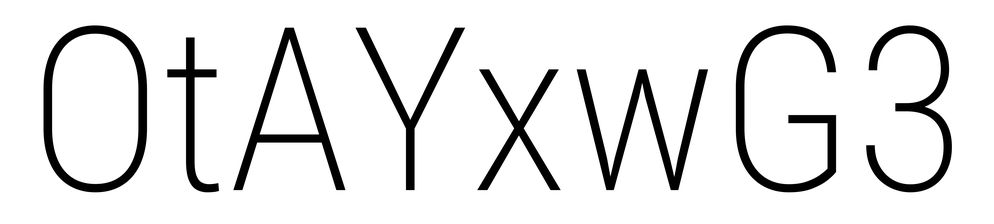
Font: Roboto_Condensed_ExtraLight